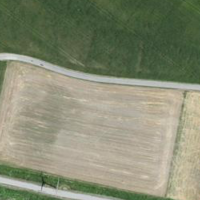
EUNIS habitat code: 24
Species observed at this site:
Anthriscus sylvestris